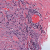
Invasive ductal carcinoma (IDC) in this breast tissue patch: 1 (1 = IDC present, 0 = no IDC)